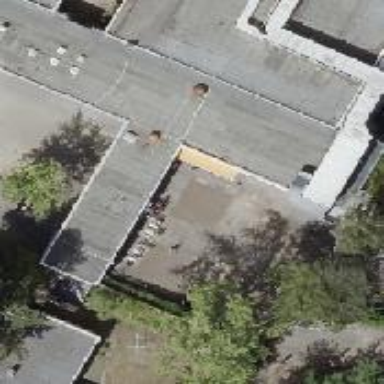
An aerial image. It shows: Restaurant.